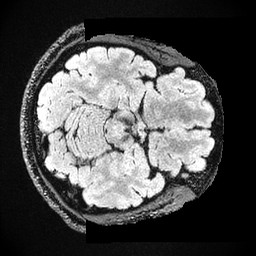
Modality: FLAIR
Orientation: axial
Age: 26
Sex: male
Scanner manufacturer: ge
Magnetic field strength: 3 T
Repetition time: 4.802 s
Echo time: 0.1172 s